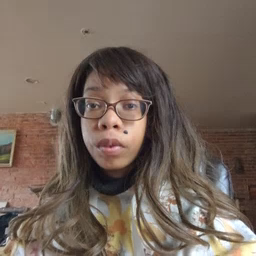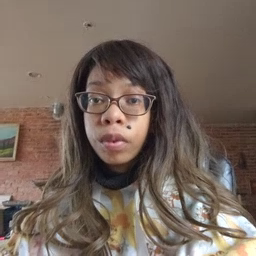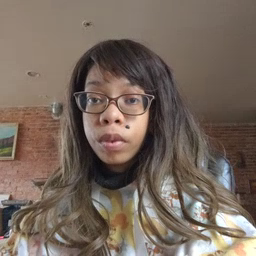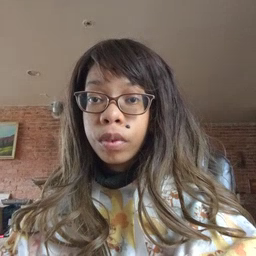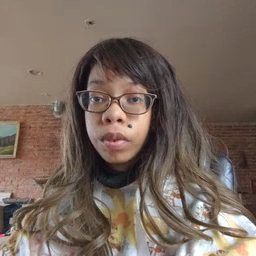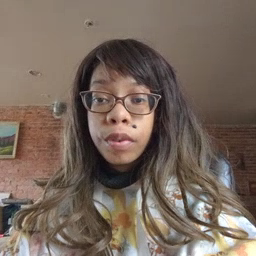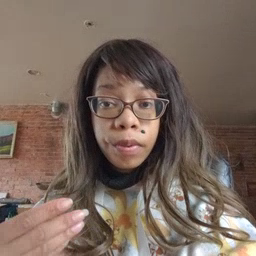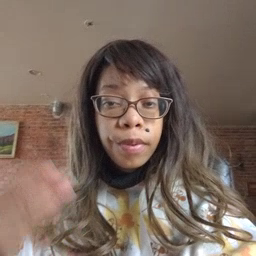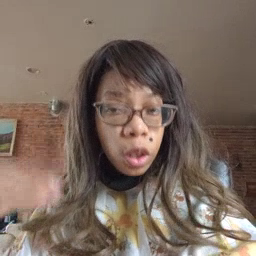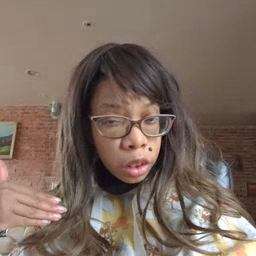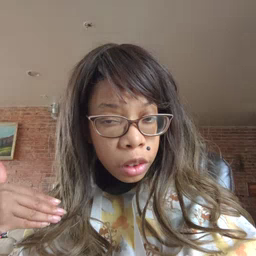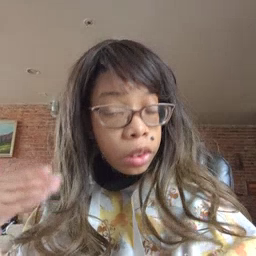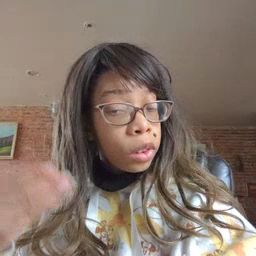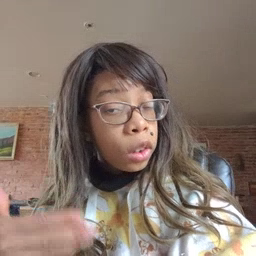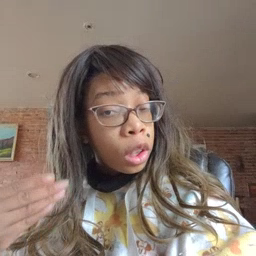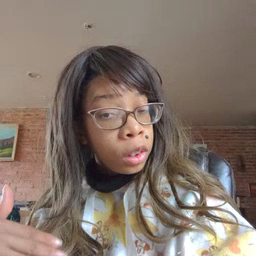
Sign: before